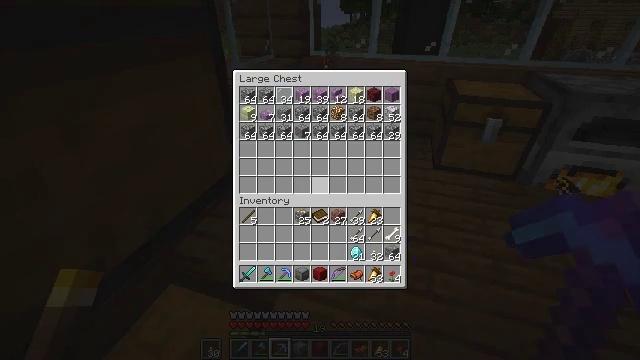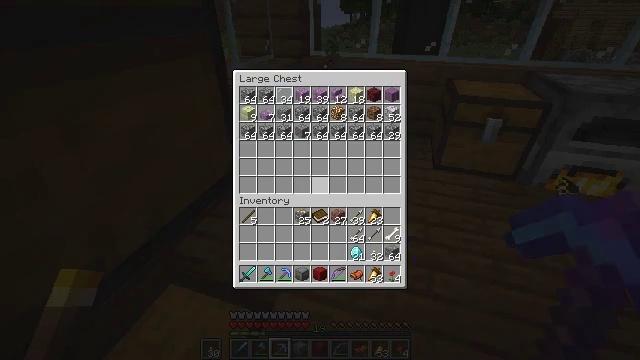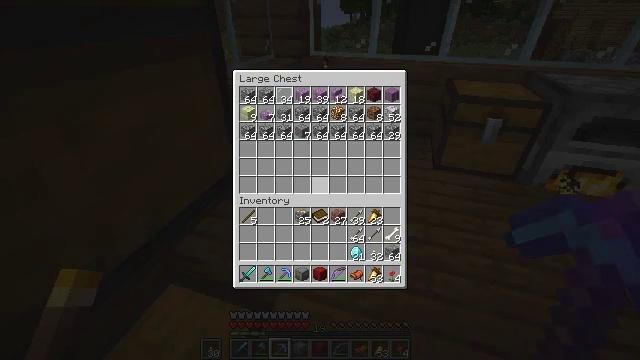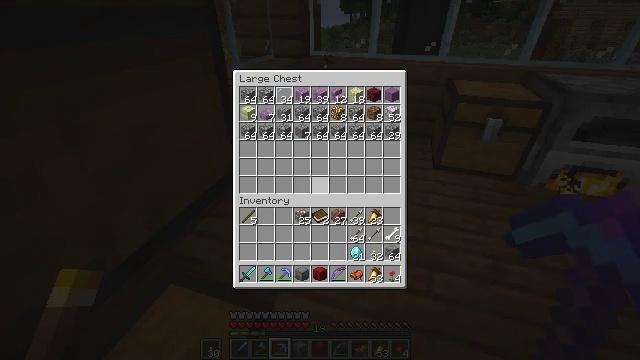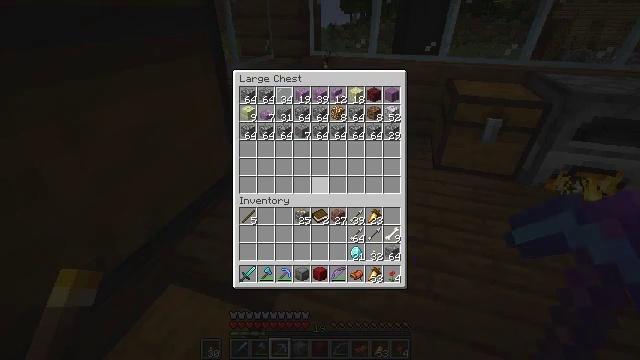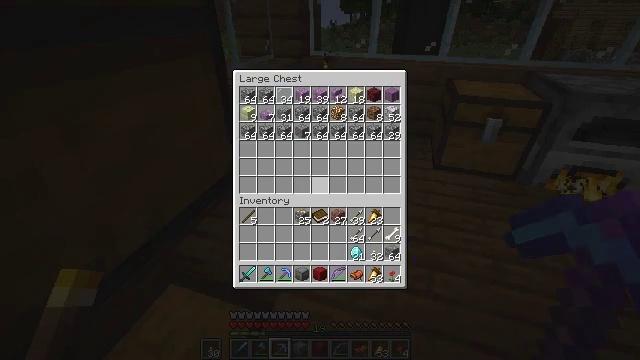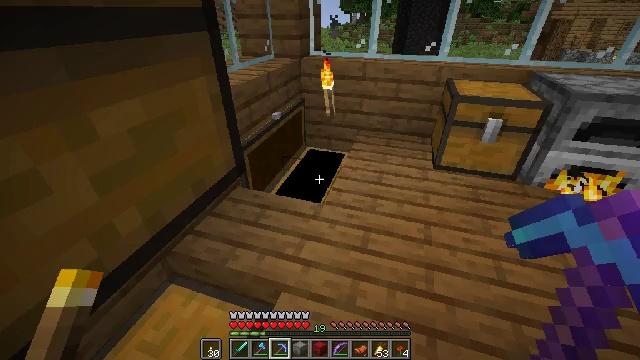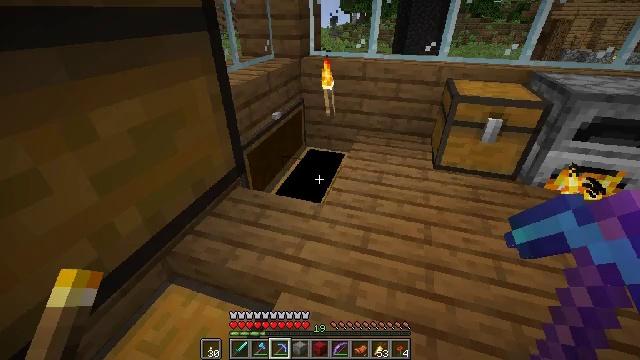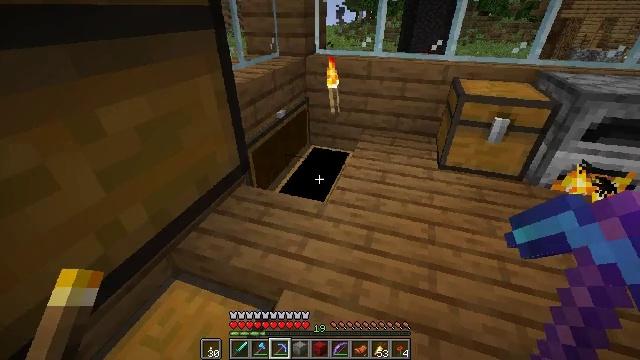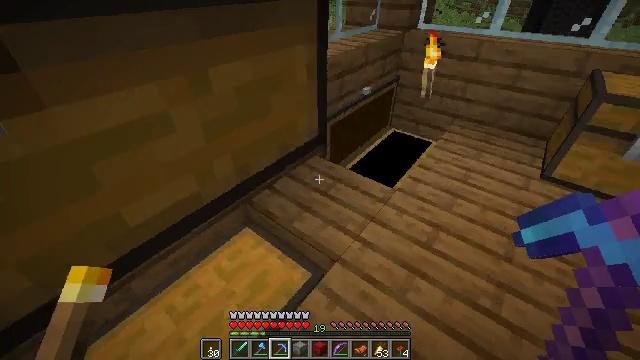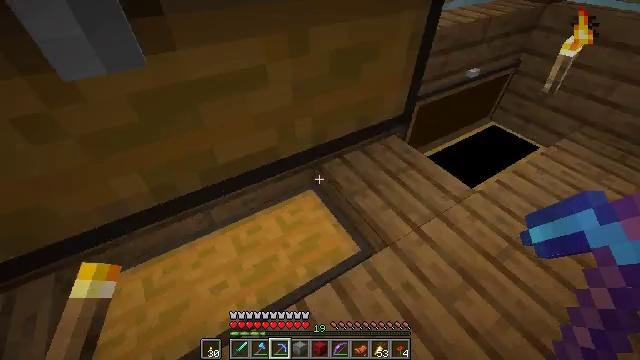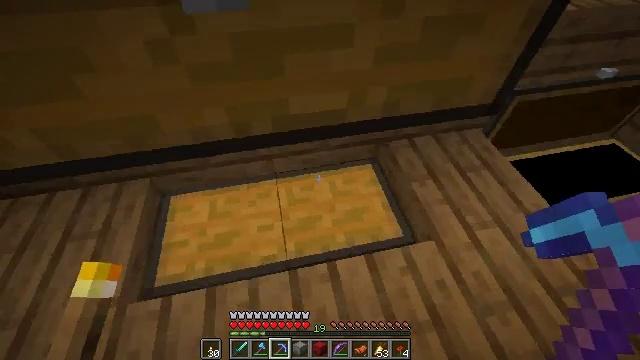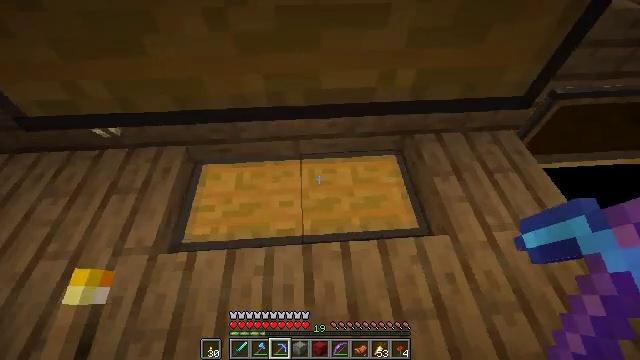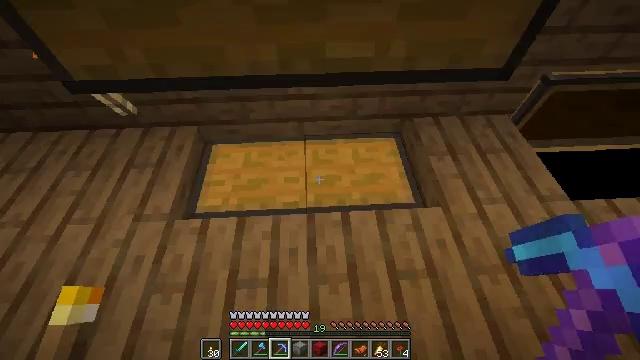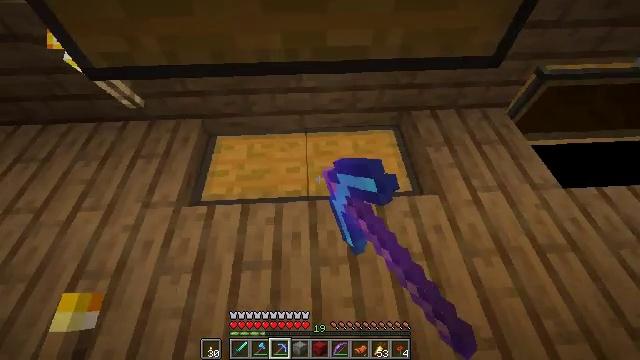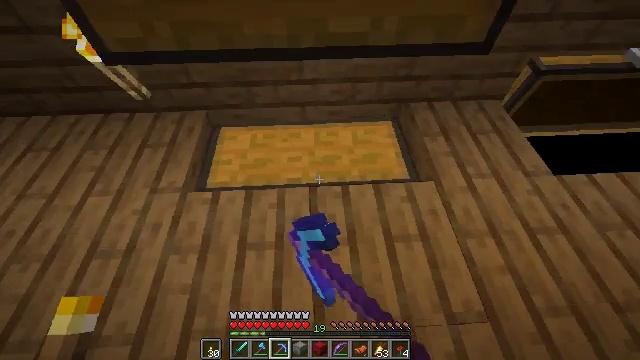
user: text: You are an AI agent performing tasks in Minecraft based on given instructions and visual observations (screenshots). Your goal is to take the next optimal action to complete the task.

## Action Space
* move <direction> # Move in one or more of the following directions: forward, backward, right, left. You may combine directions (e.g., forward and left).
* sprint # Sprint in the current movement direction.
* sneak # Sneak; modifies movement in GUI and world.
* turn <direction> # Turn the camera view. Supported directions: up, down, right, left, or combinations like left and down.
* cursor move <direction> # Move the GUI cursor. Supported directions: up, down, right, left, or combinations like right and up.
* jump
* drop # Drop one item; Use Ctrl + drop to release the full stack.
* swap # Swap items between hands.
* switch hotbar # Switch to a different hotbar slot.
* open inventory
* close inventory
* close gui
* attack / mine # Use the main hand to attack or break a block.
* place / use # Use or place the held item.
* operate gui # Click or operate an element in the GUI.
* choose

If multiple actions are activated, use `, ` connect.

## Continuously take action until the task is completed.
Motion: motion action
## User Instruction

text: Collect some oak leaves.
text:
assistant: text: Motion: no_op
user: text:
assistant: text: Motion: no_op
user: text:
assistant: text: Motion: no_op
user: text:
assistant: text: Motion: no_op
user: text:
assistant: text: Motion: no_op
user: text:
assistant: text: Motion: no_op
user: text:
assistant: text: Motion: close gui
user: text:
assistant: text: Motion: turn left, open inventory
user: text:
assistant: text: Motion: turn left and down
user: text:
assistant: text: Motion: turn left and down
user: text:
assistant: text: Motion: move back, turn left and down
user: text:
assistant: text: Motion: move back, turn left and down
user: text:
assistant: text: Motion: move back, use / place
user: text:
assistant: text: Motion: move back, use / place
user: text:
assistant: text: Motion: use / place
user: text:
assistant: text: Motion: use / place
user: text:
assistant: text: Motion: turn left and up
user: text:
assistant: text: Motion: cursor move up
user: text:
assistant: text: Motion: no_op
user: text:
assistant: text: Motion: no_op
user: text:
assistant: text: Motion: cursor move left
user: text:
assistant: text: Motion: cursor move left
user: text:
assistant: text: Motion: cursor move left
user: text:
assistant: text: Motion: cursor move left
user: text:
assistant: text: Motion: no_op
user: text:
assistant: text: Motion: no_op
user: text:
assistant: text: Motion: no_op
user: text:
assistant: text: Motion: no_op
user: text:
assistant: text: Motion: no_op
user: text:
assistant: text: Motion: sneak